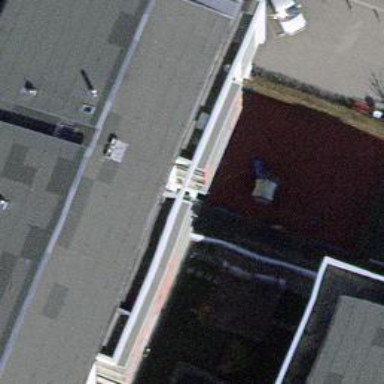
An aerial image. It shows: Kindergarten.